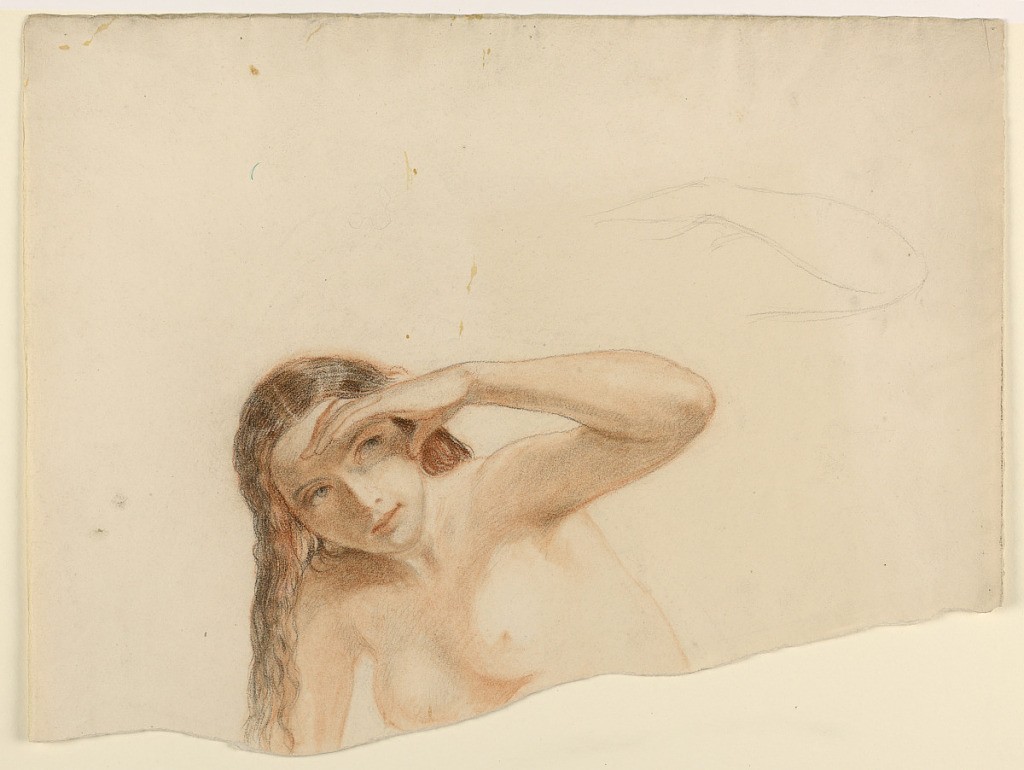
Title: Female Nude with Left Hand Raised
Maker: Daniel Huntington, American, 1816–1906
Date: ca. 1845
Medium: Black and sienna crayon, graphite on off-white wove paper
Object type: Drawing
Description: Bust-length study of a female nude, with left hand raised to forehead and hair down.  Additional sketch of left arm, at upper right.